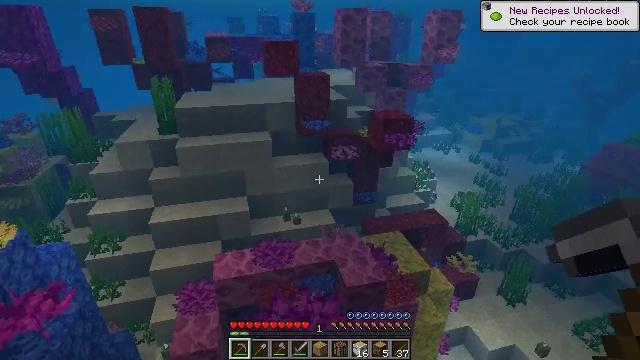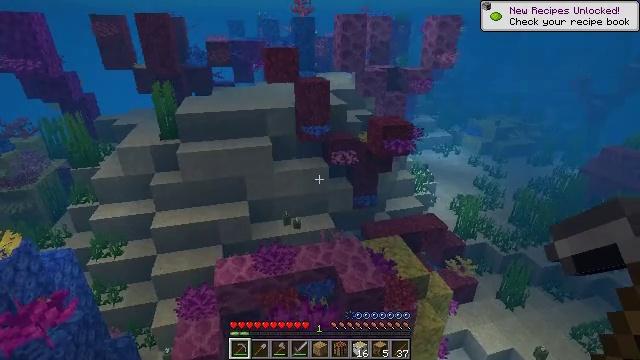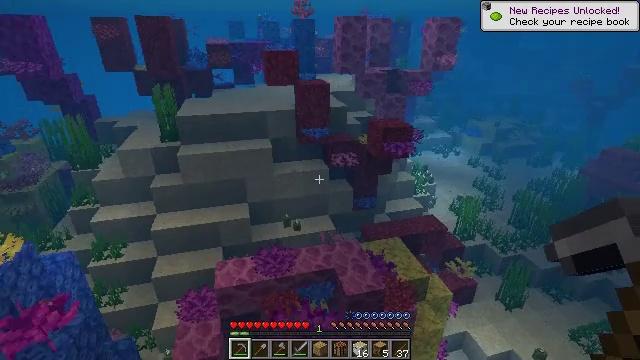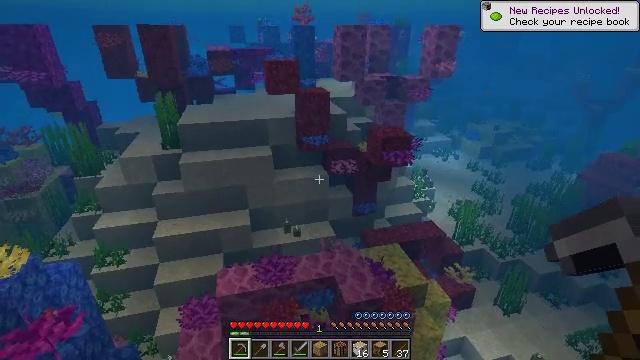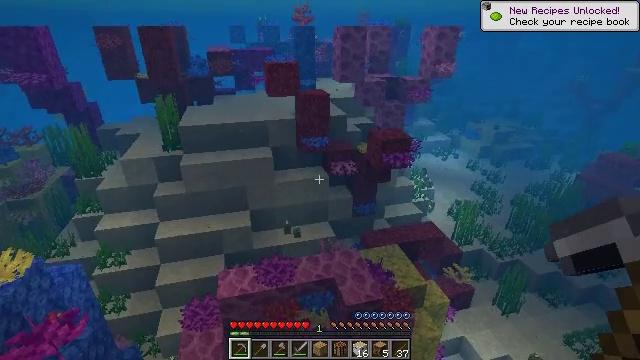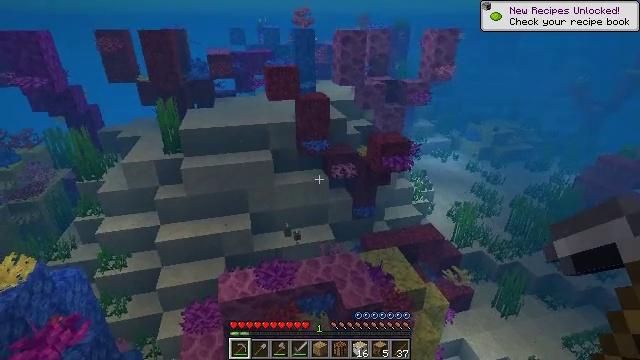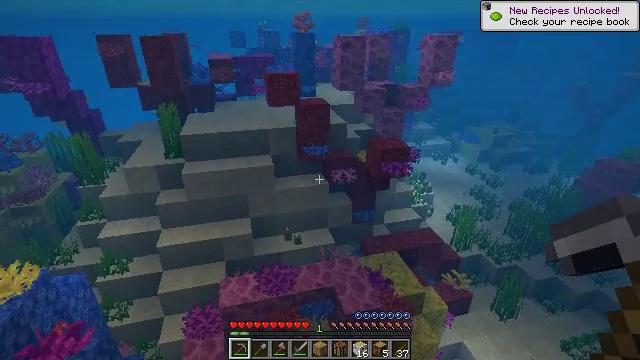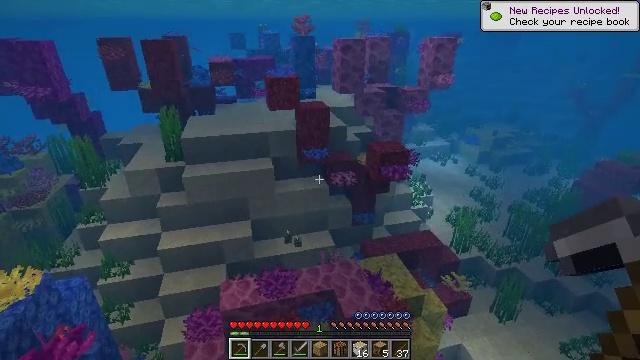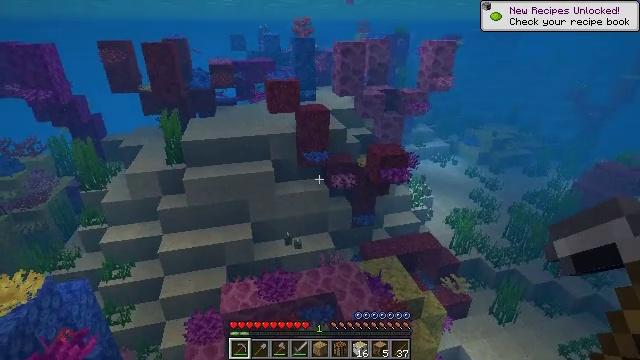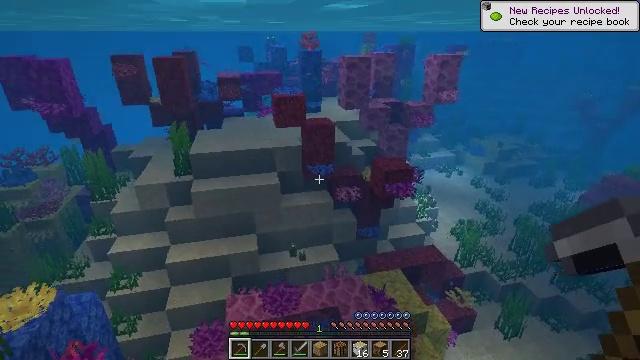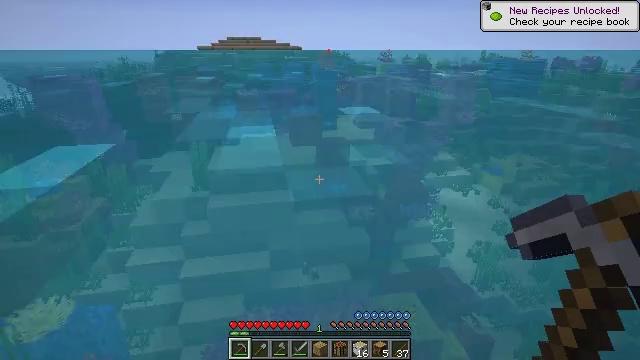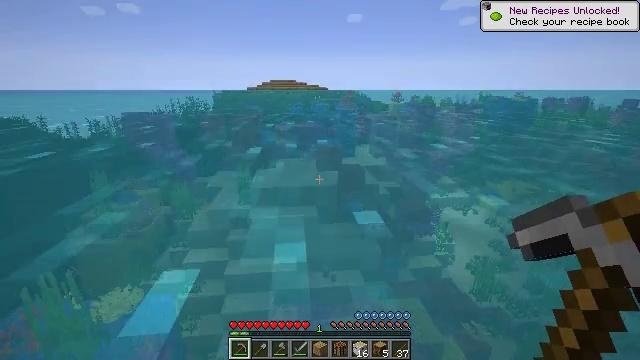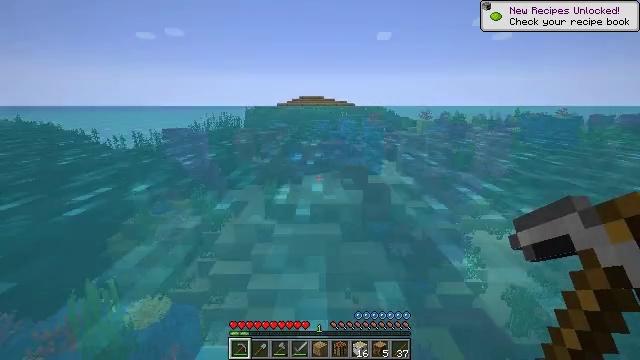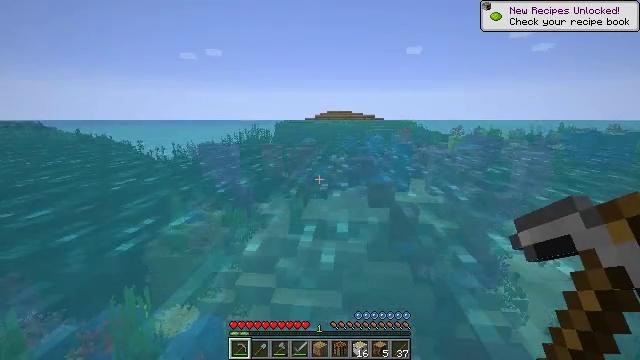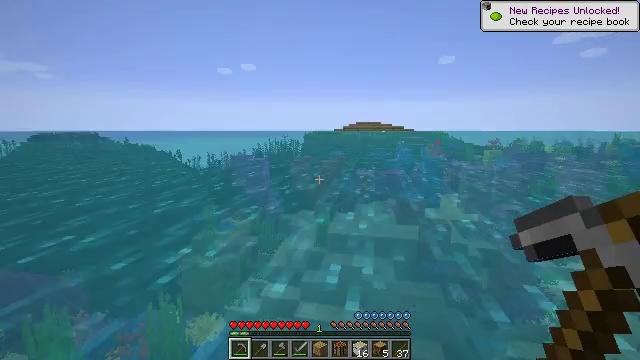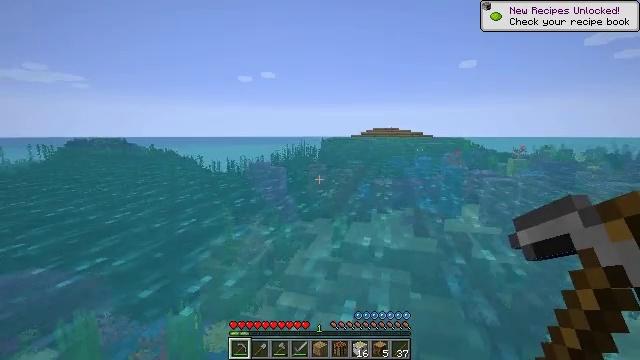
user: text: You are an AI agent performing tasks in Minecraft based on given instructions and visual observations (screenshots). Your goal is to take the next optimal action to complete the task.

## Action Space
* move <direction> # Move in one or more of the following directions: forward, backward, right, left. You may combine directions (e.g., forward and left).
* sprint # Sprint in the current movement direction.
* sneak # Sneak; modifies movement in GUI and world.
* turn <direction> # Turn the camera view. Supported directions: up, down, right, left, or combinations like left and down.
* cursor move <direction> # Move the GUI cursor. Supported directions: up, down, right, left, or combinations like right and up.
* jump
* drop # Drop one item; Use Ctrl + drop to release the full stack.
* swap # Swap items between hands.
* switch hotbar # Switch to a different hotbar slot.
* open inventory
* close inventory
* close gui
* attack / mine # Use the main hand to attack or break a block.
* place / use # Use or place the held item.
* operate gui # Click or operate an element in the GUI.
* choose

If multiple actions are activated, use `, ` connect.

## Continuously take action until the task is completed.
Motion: motion action
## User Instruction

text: Harvest the colorful horn coral fan.
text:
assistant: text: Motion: jump
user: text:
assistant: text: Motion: jump
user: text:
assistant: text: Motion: jump
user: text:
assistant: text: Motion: jump
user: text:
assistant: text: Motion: jump
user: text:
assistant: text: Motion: jump
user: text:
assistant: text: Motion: jump
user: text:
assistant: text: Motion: jump
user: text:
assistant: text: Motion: turn left and up, jump
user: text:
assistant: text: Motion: turn left and up, jump
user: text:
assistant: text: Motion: turn left and up, jump
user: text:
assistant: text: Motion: turn left and up, jump
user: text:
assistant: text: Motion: turn left and up, jump
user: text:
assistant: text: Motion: turn left and up, jump
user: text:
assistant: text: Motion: turn left and up, jump
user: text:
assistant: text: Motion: turn left, jump
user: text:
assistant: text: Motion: jump
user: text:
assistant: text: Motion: jump
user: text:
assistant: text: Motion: jump
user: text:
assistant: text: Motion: jump
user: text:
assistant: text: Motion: open inventory
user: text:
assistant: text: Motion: open inventory
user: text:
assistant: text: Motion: open inventory
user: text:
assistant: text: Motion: open inventory
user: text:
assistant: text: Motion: cursor move up
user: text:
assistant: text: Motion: cursor move right and up
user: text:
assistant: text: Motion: cursor move right and up
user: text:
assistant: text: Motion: cursor move up
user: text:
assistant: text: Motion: no_op
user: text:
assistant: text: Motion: no_op